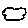
Label: cloud